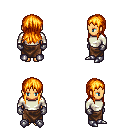
a pixel art fantasy rpg character, female body template, human, tanned skin, white long-sleeve shirt, robe skirt, light blonde unkempt hairstyle, metal gloves, metal boots, four views (front, back, left, right), 2x2 character sprite sheet, small pixel art, hard edges, no anti-aliasing